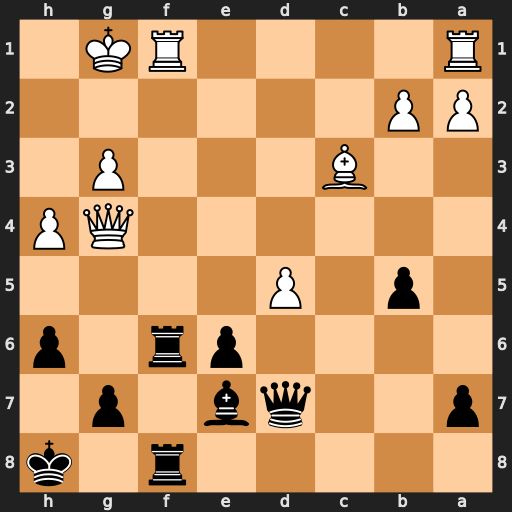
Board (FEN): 5r1k/p2qb1p1/4pr1p/1p1P4/6QP/2B3P1/PP6/R4RK1
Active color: b
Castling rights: -
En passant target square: -
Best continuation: Bc5+ Kh2 Rxf1 Rxf1 Rxf1